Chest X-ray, AP view. Patient: 33 years old, sex F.
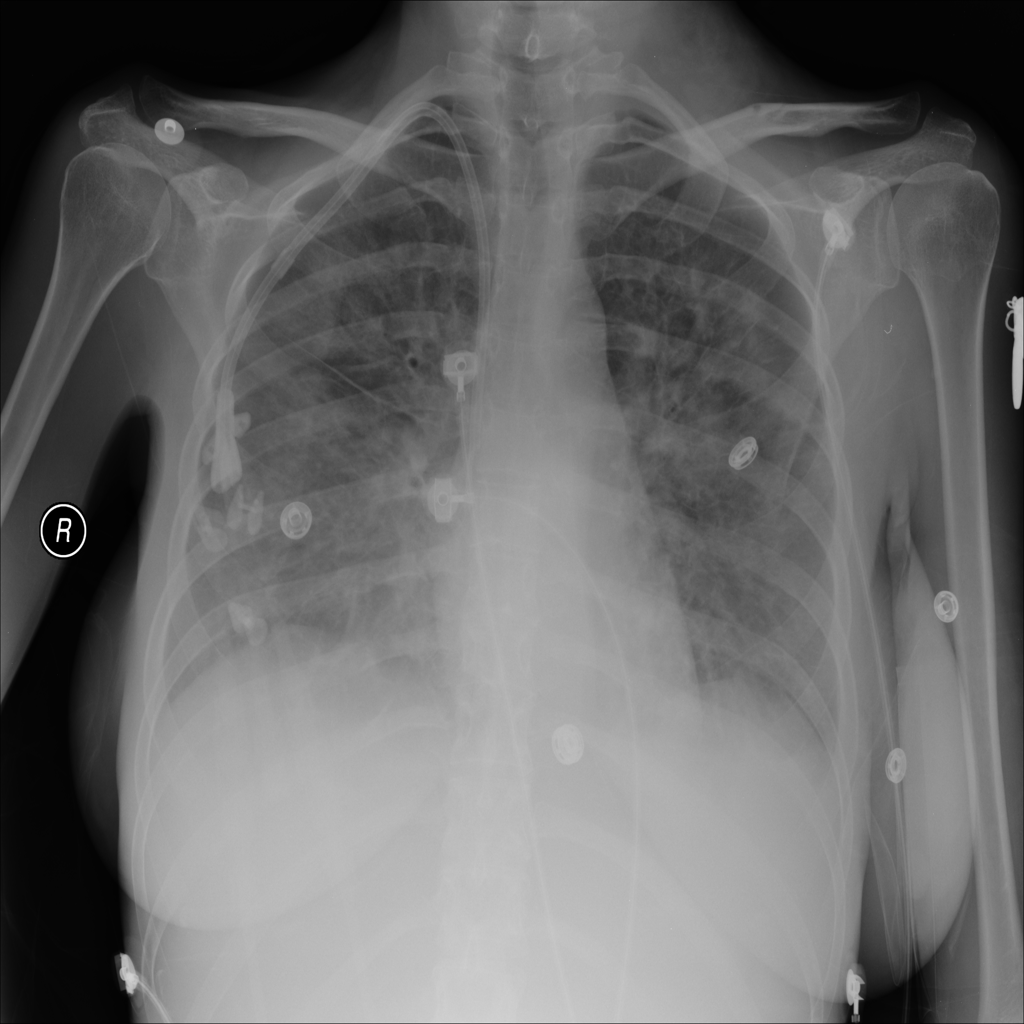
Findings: No Finding